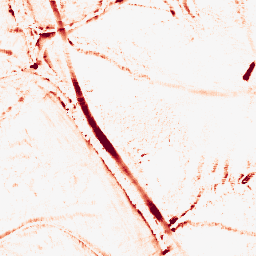
Category: morphological
Decomposition family: morphological_ellipse
Decomposition parameters: operation: opening
width: 10
height: 10
Upsampling method: sinc_blackman
Upsampling parameters: scale: 2
kernel_size: 16
Upsampling scale: 2